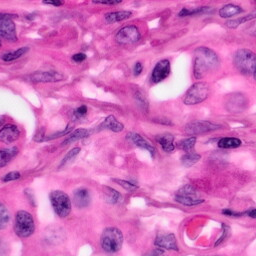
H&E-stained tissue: Pancreatic